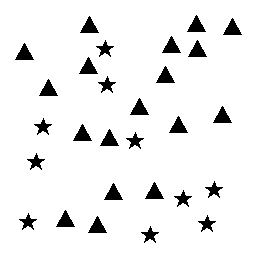
Squares: 0
Triangles: 18
Stars: 10
Total shapes: 28